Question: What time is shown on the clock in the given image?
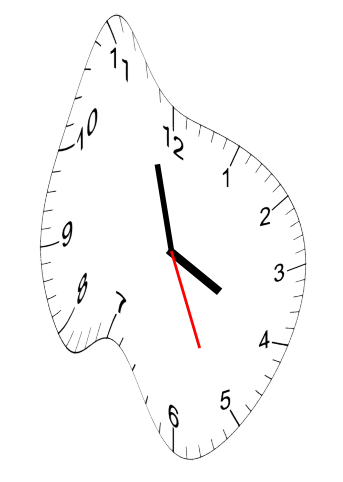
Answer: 03:57:26